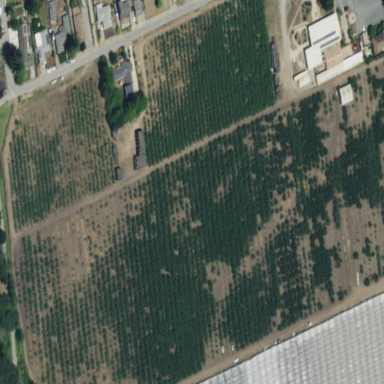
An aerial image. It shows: Orchard.